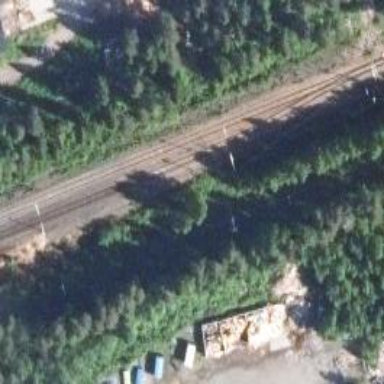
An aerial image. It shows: Railway with continuous electrified contact lines.